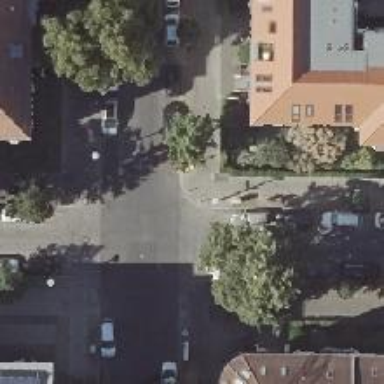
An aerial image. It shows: Residential road with separate sidewalks and parallel on-street parking lanes on both sides.